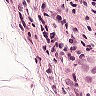
Metastatic tissue present: yes